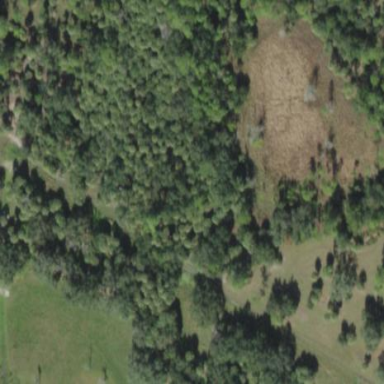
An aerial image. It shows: Wetland area characterized by wet meadow.